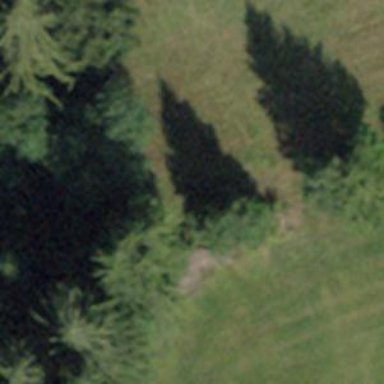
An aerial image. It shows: Row of trees in natural setting.